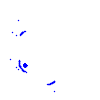
Particle: pion